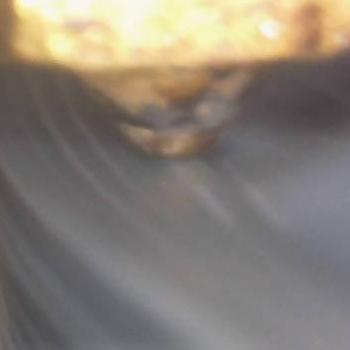
Flow rate: 118%